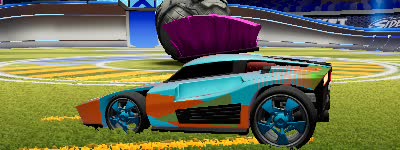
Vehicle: breakout